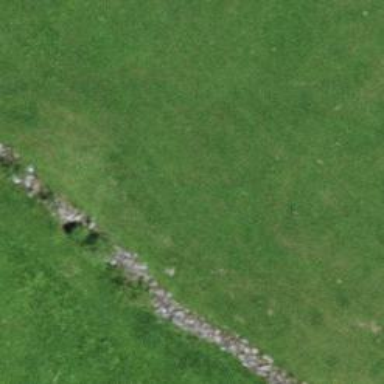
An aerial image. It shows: Wall made of dry stone.